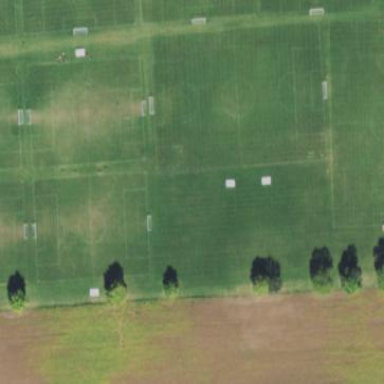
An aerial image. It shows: Soccer pitch designated for leisure and sports activities.